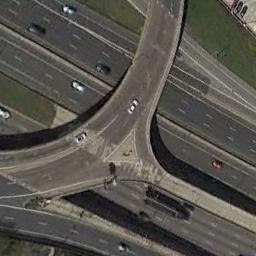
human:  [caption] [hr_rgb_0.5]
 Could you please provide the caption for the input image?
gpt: Several cars are on the overpass .

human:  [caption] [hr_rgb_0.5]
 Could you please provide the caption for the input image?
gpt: The overpass is next to the grass with some cars .

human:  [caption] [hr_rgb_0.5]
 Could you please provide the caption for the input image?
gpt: Below this overpass is a four-lane highway .

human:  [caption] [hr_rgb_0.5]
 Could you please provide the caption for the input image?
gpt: The directional overpass is over the roads and some cars are driving on the roads and the overpass .

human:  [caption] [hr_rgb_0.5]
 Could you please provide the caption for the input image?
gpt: There are some green lawns beside the overpass .